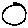
Label: circle